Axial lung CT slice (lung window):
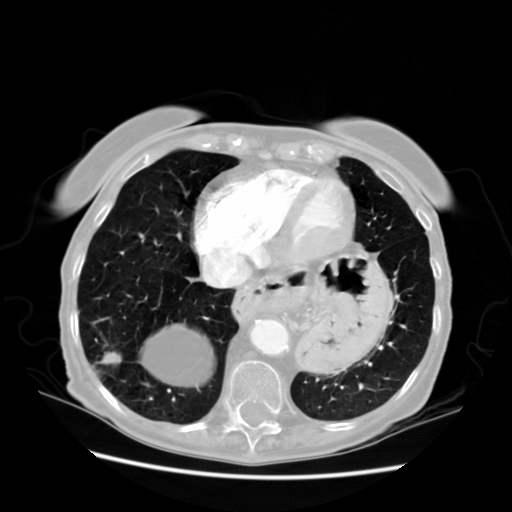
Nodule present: no